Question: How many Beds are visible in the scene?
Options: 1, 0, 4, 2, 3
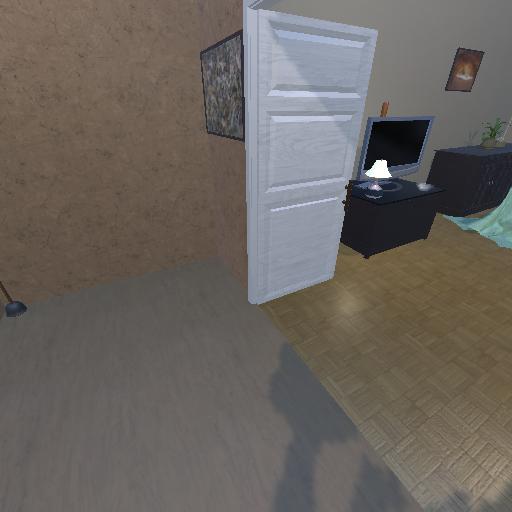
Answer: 1